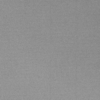
Label: dusty